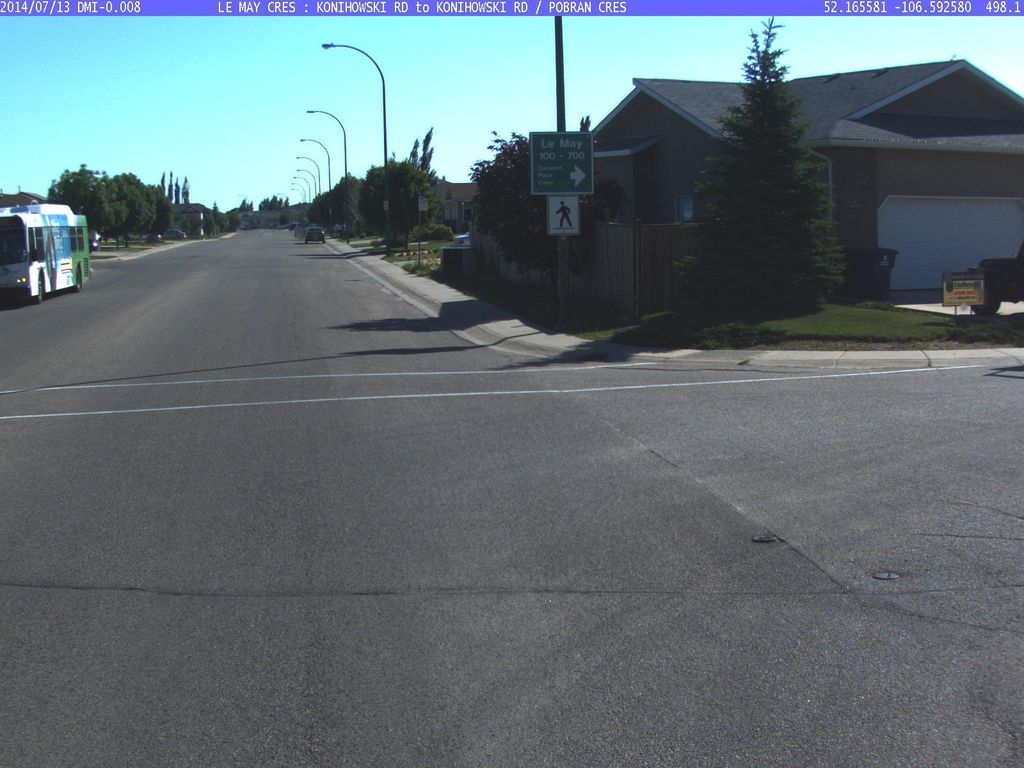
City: saskatoon